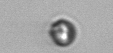
Label: Dinophyceae